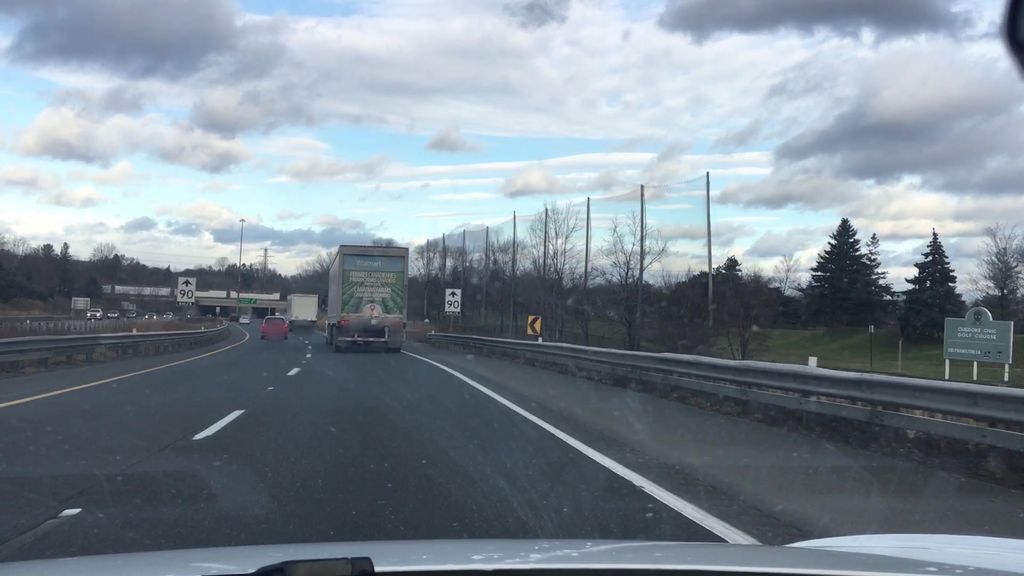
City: hamilton